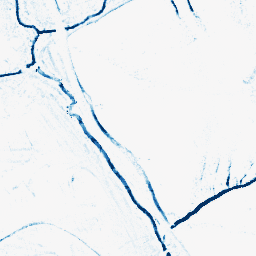
Category: morphological
Decomposition family: morphological_square
Decomposition parameters: operation: closing
size: 5
Upsampling method: quintic
Upsampling parameters: scale: 8
Upsampling scale: 8